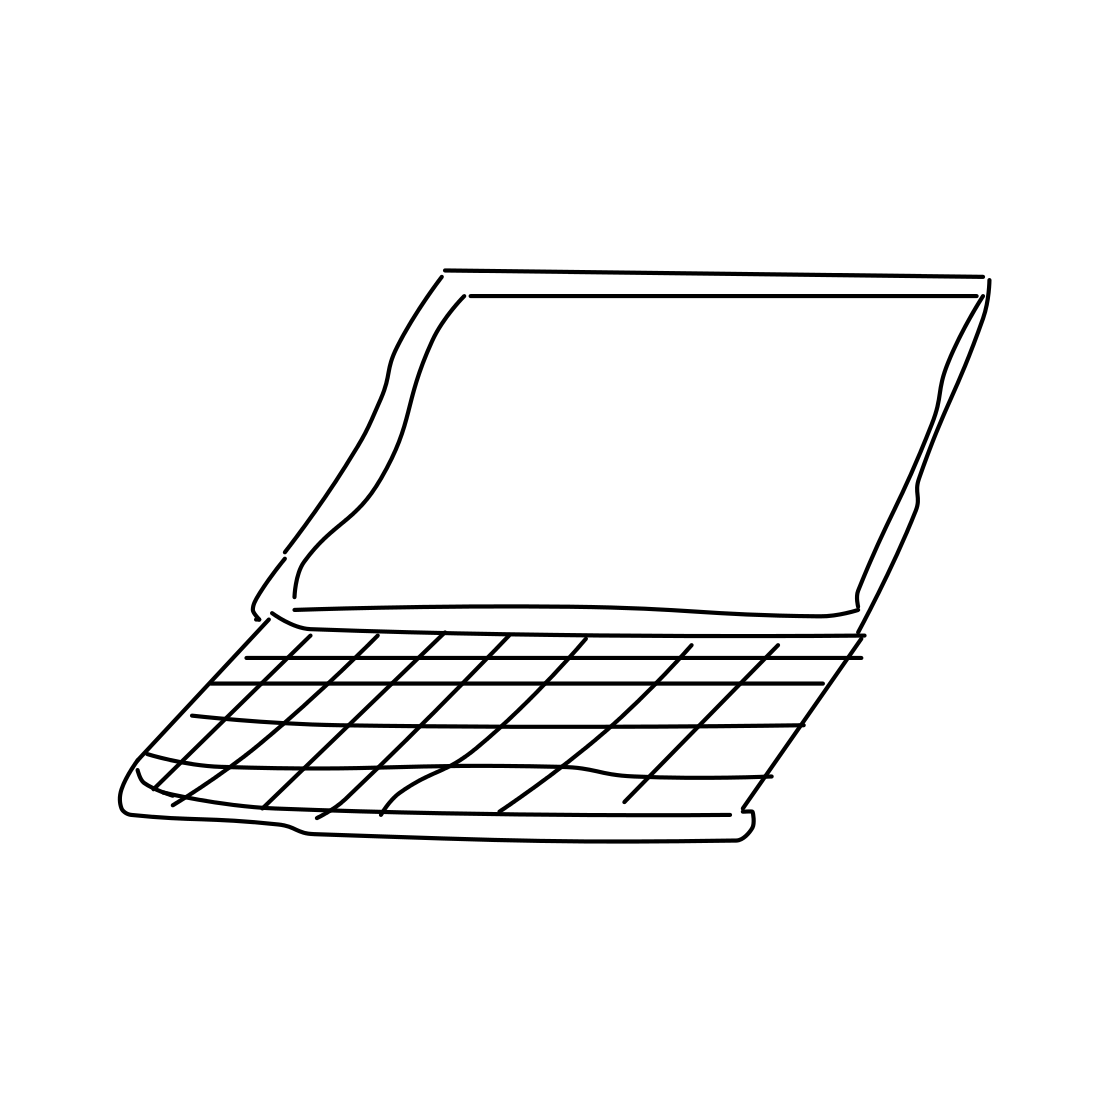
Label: laptop